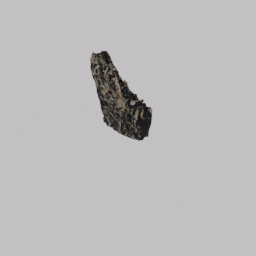
Label: nature